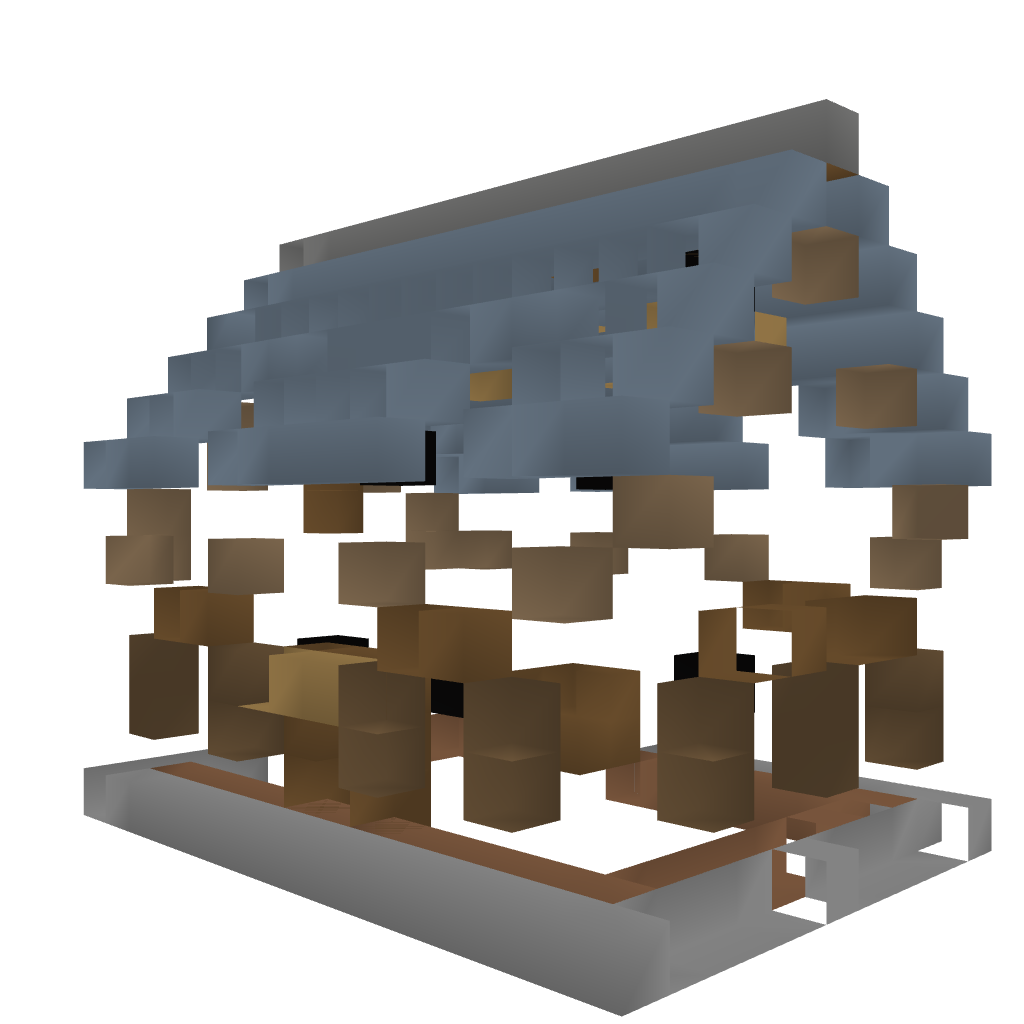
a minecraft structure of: house1